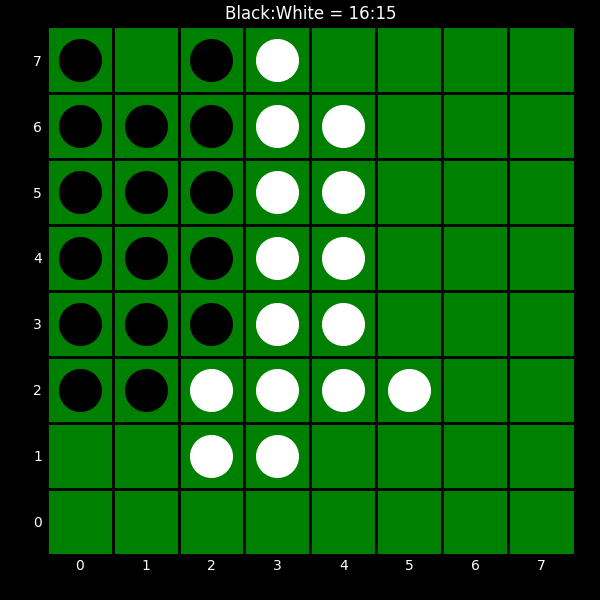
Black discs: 16
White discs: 15